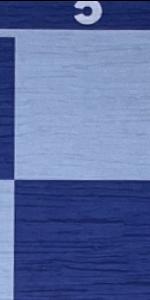
Label: Empty